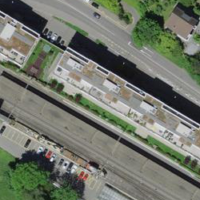
EUNIS habitat code: 57
Species observed at this site:
Achillea millefolium